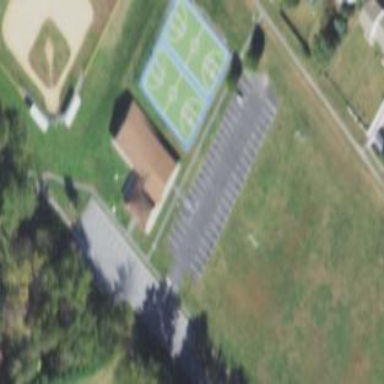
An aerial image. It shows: Basketball court on pitch.